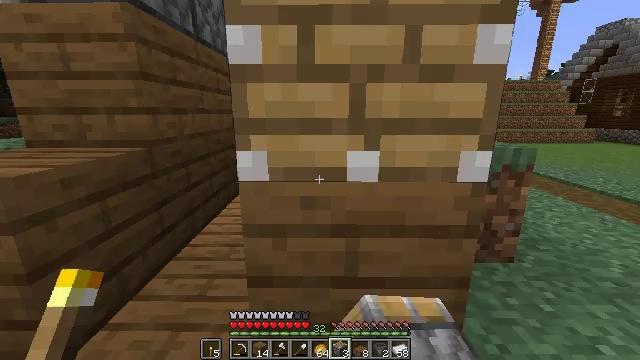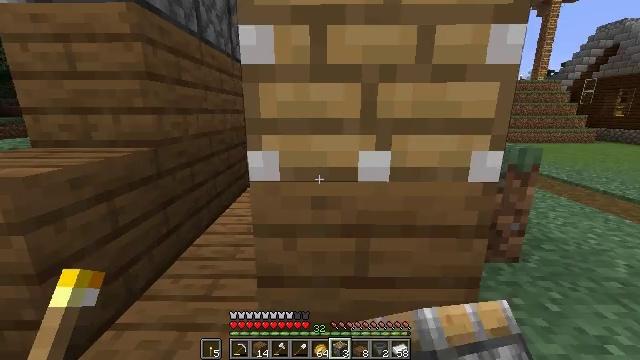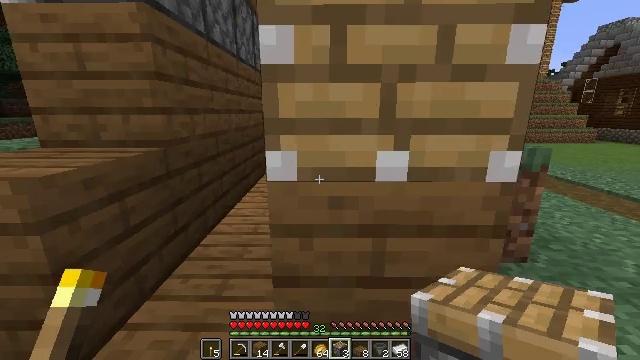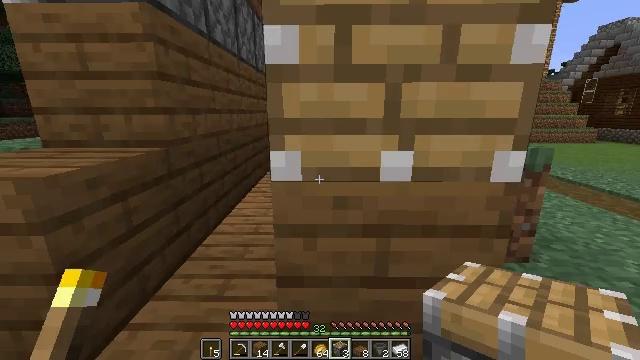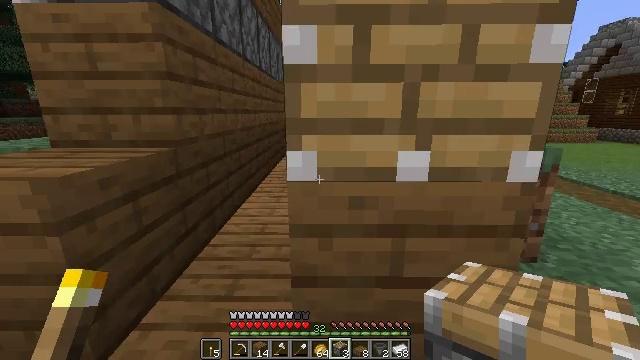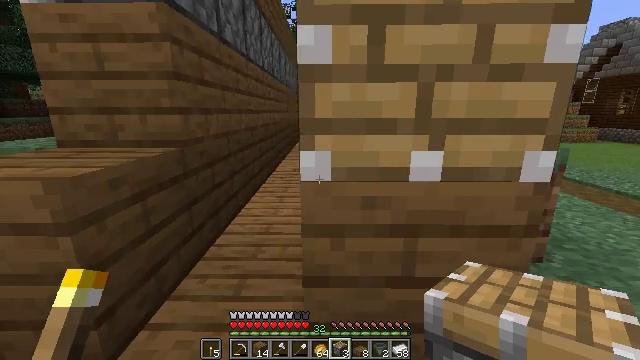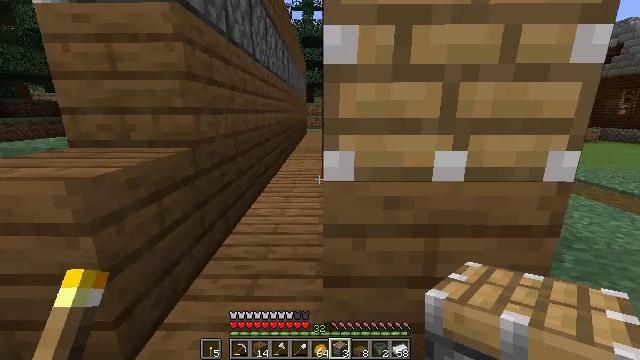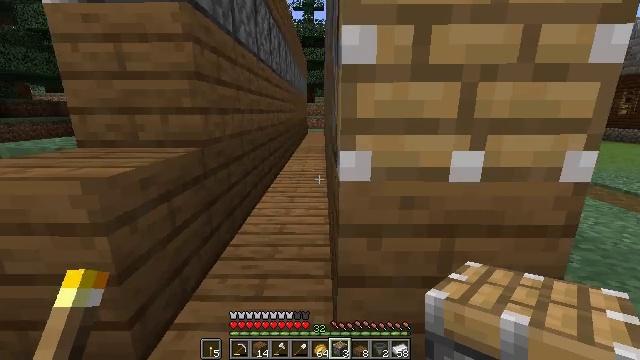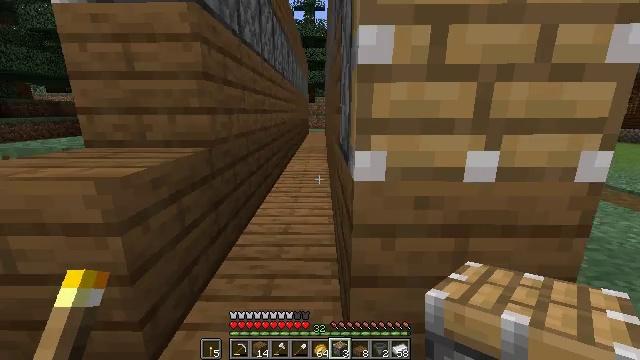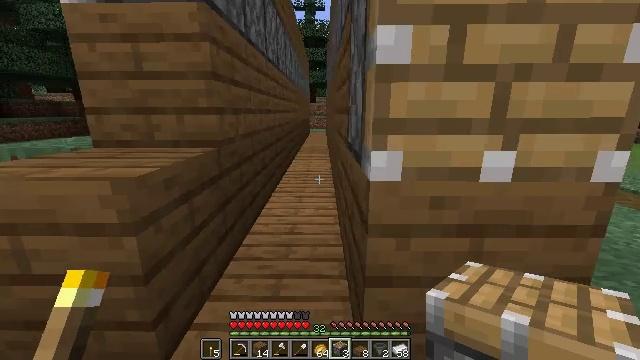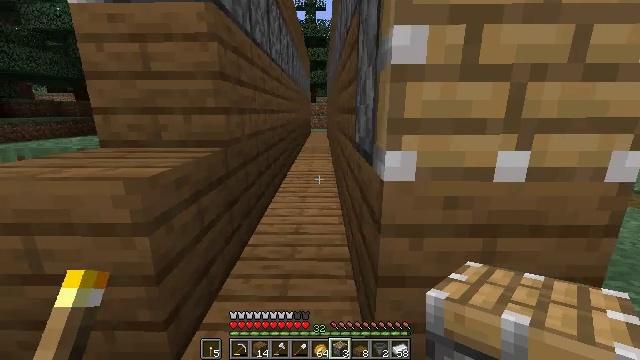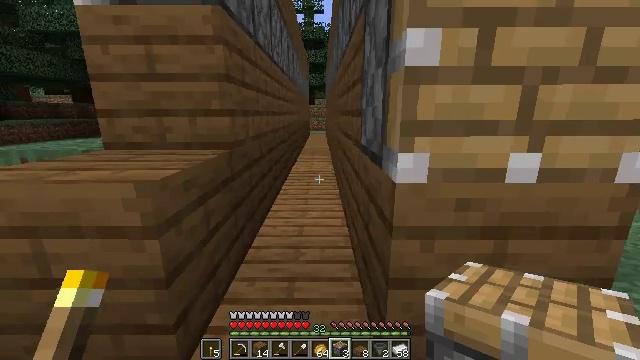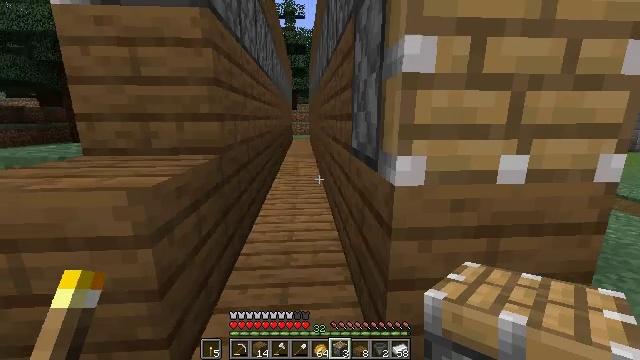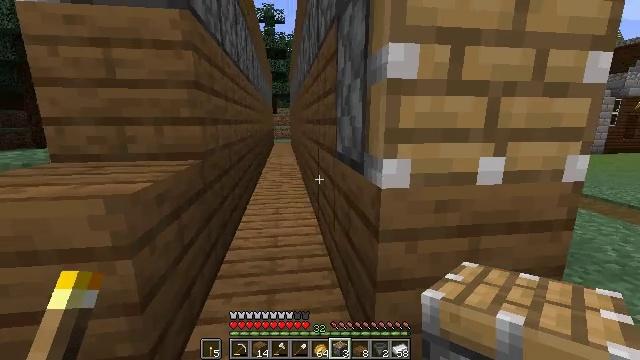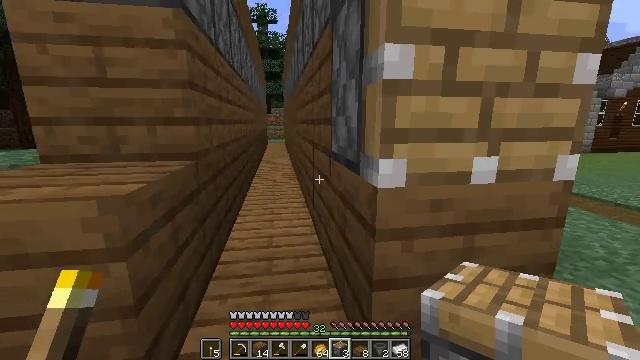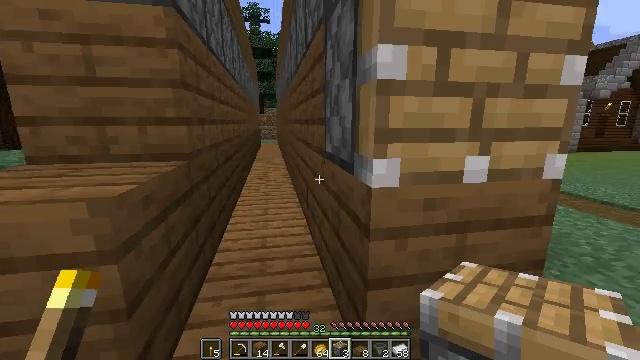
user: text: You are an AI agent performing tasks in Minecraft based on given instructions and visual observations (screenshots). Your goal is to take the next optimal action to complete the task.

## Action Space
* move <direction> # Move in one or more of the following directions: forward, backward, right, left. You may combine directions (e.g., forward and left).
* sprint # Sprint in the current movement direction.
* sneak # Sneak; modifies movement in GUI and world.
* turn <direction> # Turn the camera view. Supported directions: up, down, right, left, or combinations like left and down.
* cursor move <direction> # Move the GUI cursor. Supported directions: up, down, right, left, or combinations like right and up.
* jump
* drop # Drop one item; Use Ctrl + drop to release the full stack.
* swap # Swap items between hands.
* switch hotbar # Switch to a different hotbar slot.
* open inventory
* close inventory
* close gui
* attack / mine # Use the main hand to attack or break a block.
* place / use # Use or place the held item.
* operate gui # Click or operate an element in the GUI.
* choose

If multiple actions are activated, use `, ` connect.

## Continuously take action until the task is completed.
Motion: motion action
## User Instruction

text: Recycle the piston block.
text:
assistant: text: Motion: move left, sneak
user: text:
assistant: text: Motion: move left, sneak
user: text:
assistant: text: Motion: move left, sneak
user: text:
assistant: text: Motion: move left, sneak
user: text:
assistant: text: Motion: move left, sneak
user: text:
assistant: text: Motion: move left, sneak
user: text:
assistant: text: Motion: move left, sneak
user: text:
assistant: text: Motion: move left, sneak
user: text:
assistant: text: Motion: move left, sneak
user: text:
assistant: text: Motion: move left, sneak
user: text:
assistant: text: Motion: move left, sneak
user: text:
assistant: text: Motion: sneak, turn right
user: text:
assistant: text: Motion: sneak, turn right
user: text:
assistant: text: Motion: sneak, turn right
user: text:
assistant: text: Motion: sneak, turn right
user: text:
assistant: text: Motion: sneak, turn right
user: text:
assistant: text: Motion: move forward and move right, sneak, turn right
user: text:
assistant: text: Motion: move forward and move right, sneak
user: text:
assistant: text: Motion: move forward and move right, sneak
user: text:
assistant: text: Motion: move forward and move right, sneak
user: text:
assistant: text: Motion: move forward and move right, sneak, turn left
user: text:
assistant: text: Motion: move right, turn left
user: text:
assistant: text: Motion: turn left
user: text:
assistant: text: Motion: turn left
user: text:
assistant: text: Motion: no_op
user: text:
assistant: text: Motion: no_op
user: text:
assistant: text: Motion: no_op
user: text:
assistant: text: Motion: no_op
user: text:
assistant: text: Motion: no_op
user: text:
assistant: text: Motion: turn down